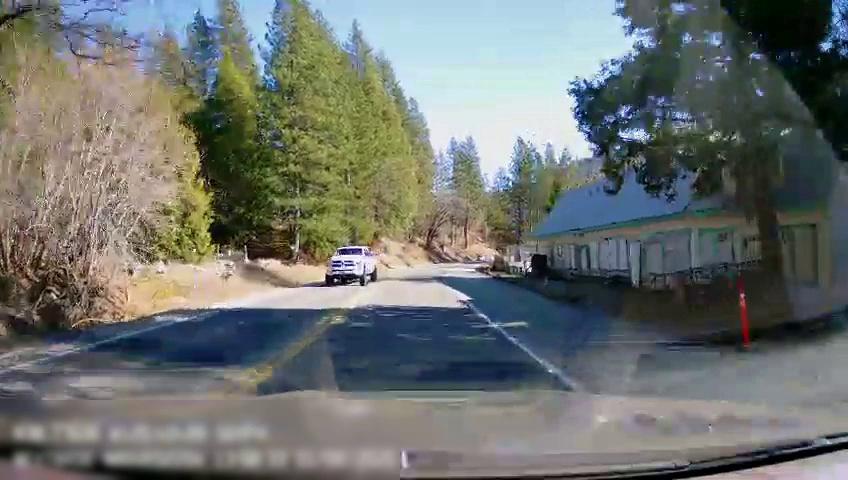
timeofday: Day
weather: Sunny
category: Drivable Space
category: Drivable Space
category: Vehicles | Truck
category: Lanes | Opposite Lane
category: Lanes | Current Lane
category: Lanes | Opposite Lane
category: Lanes | Current Lane